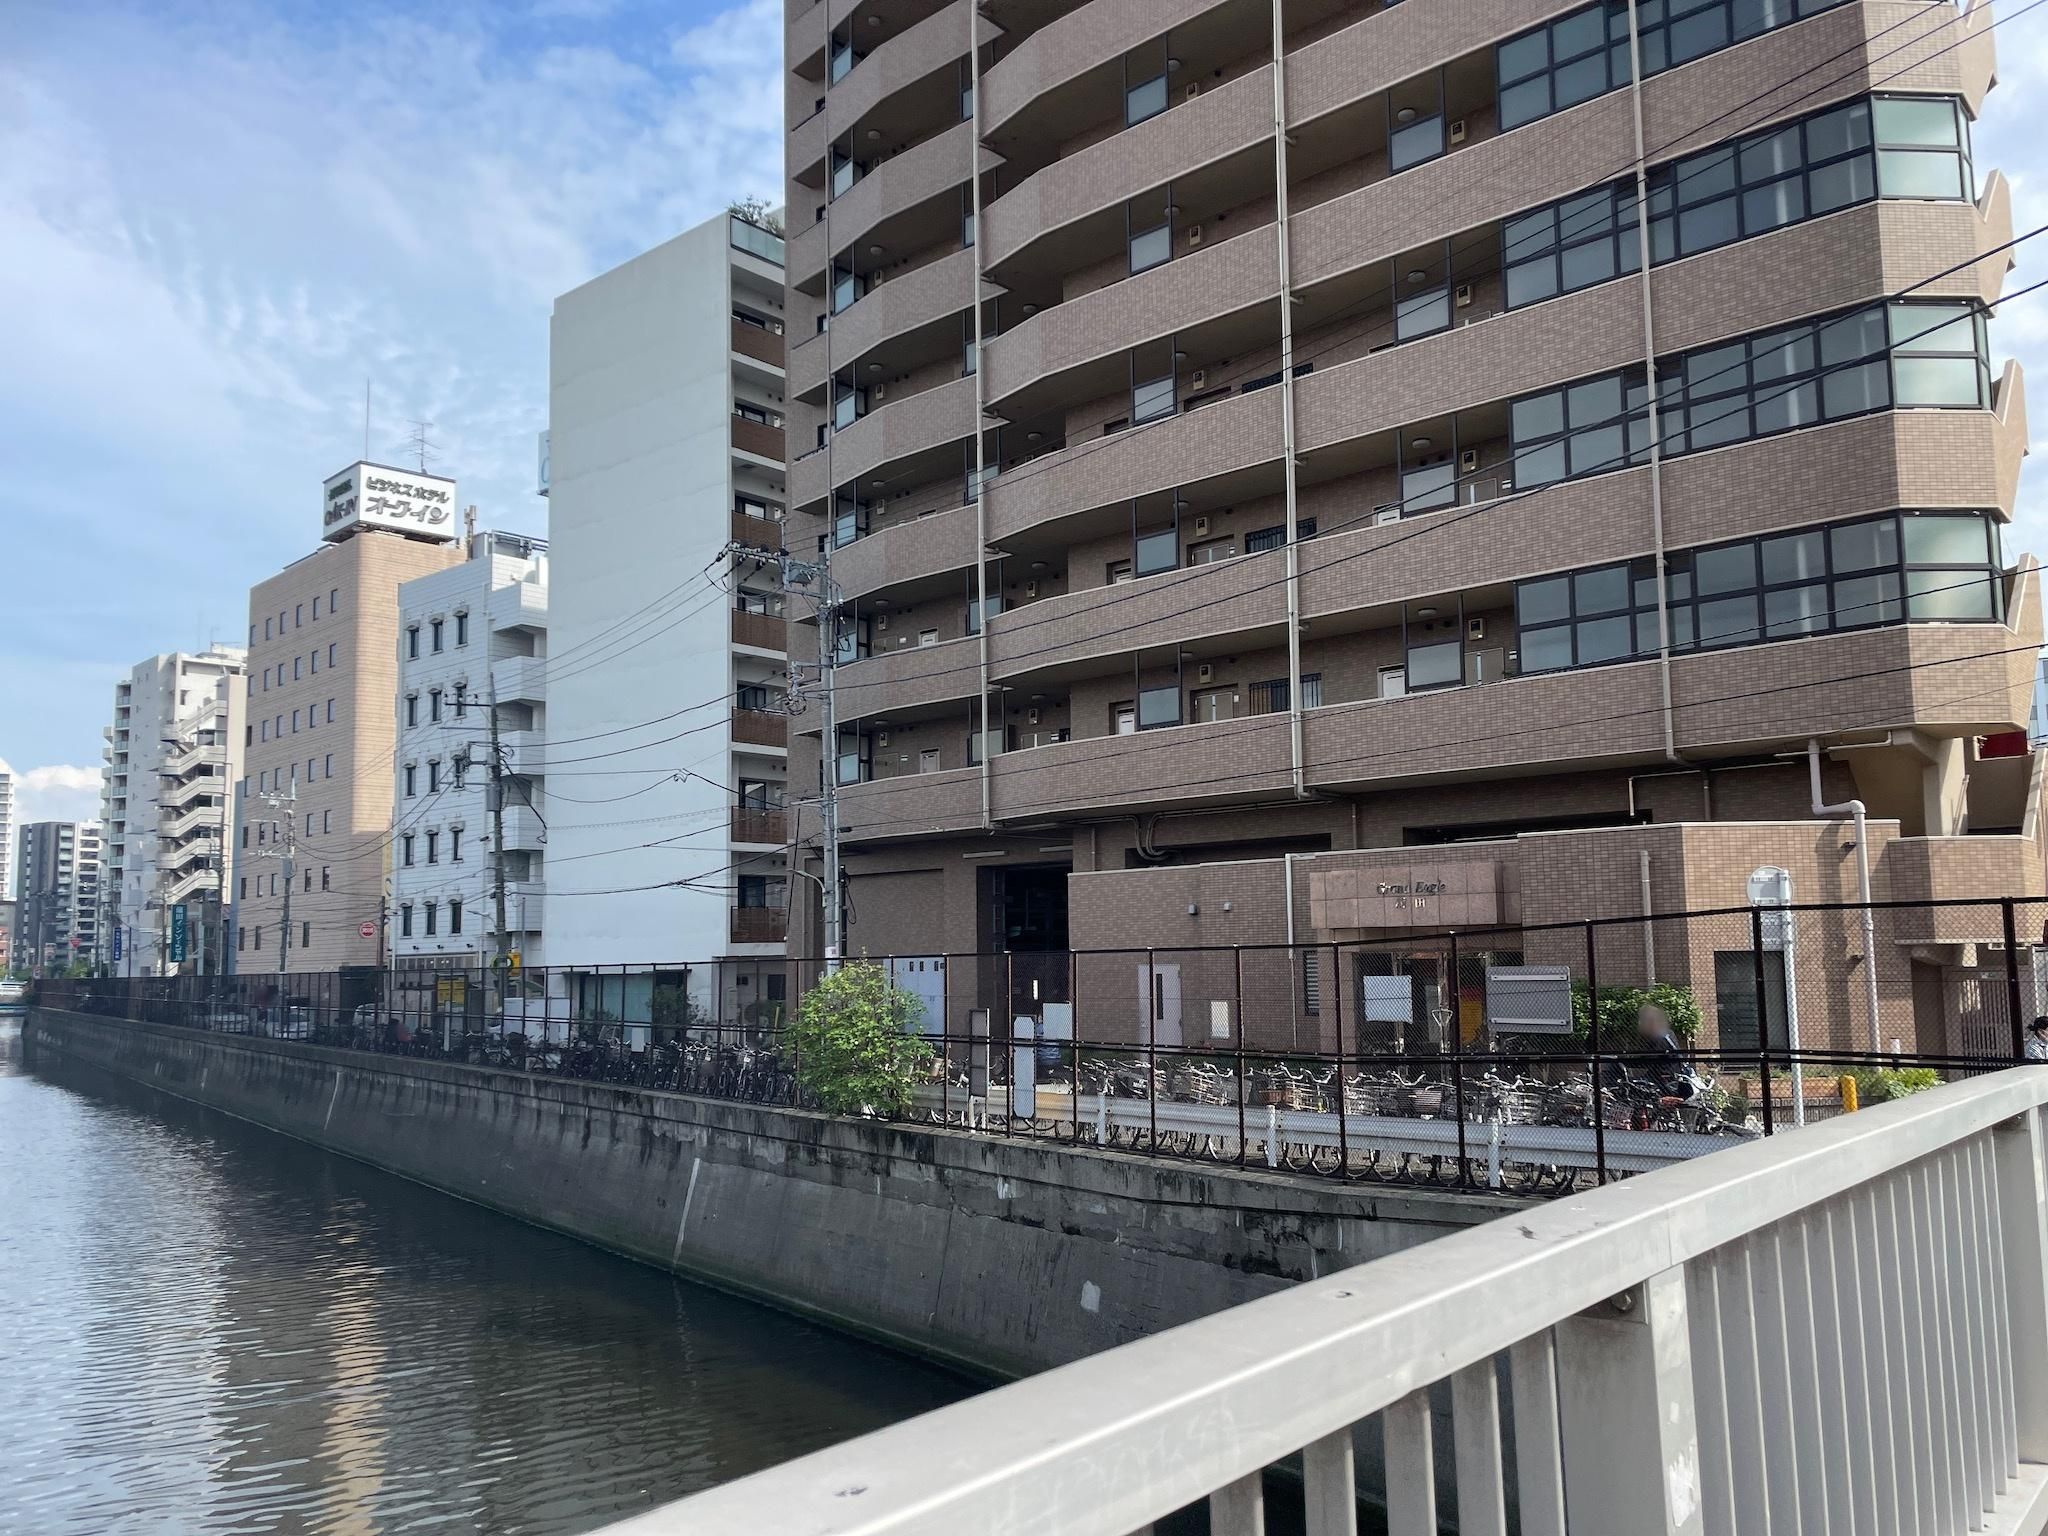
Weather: snowy
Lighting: day
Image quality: good
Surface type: walking surface
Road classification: residential, unclassified
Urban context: urban centre
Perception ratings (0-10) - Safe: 1.64, Lively: 4.27, Beautiful: 1.74, Boring: 1.99, Depressing: 6.73, Wealthy: 8.45